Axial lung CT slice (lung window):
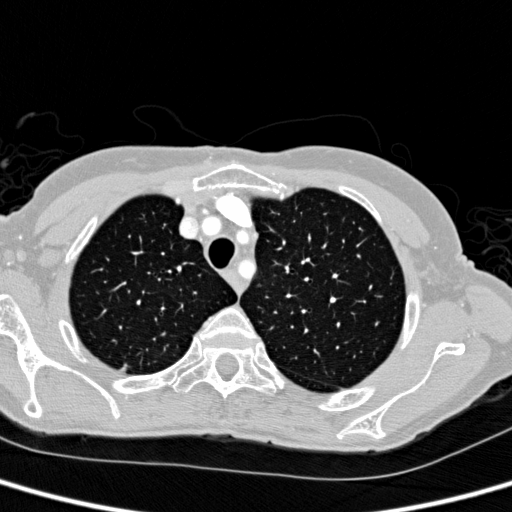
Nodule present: no